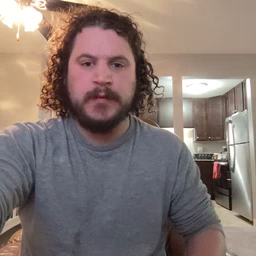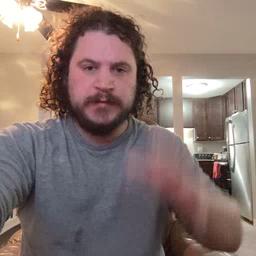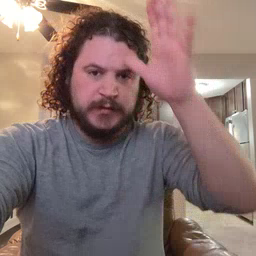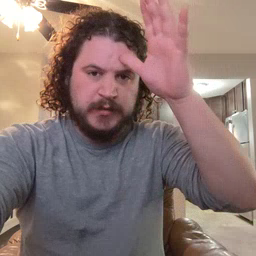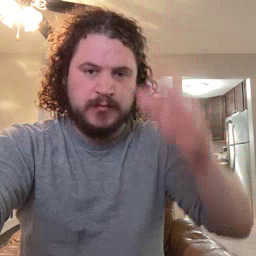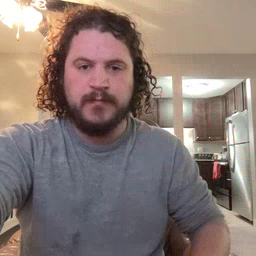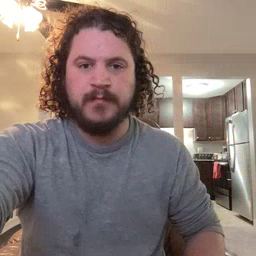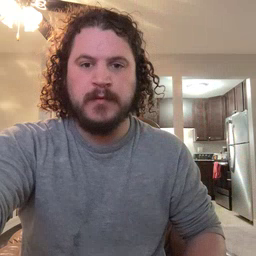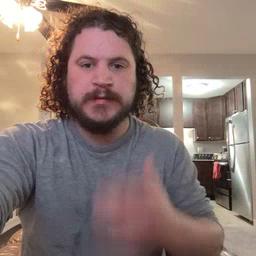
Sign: dad